Field crop: maize
Growth stage: 2
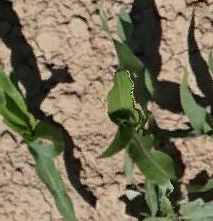
Species: maize